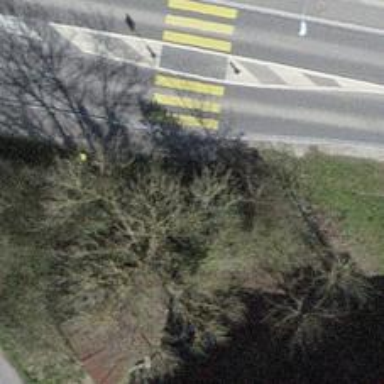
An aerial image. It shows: Post box is visible.